Field crop: tomato
Growth stage: 2
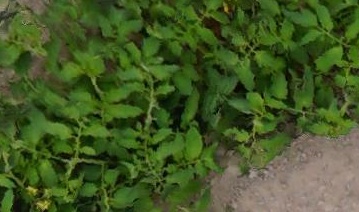
Species: tomato